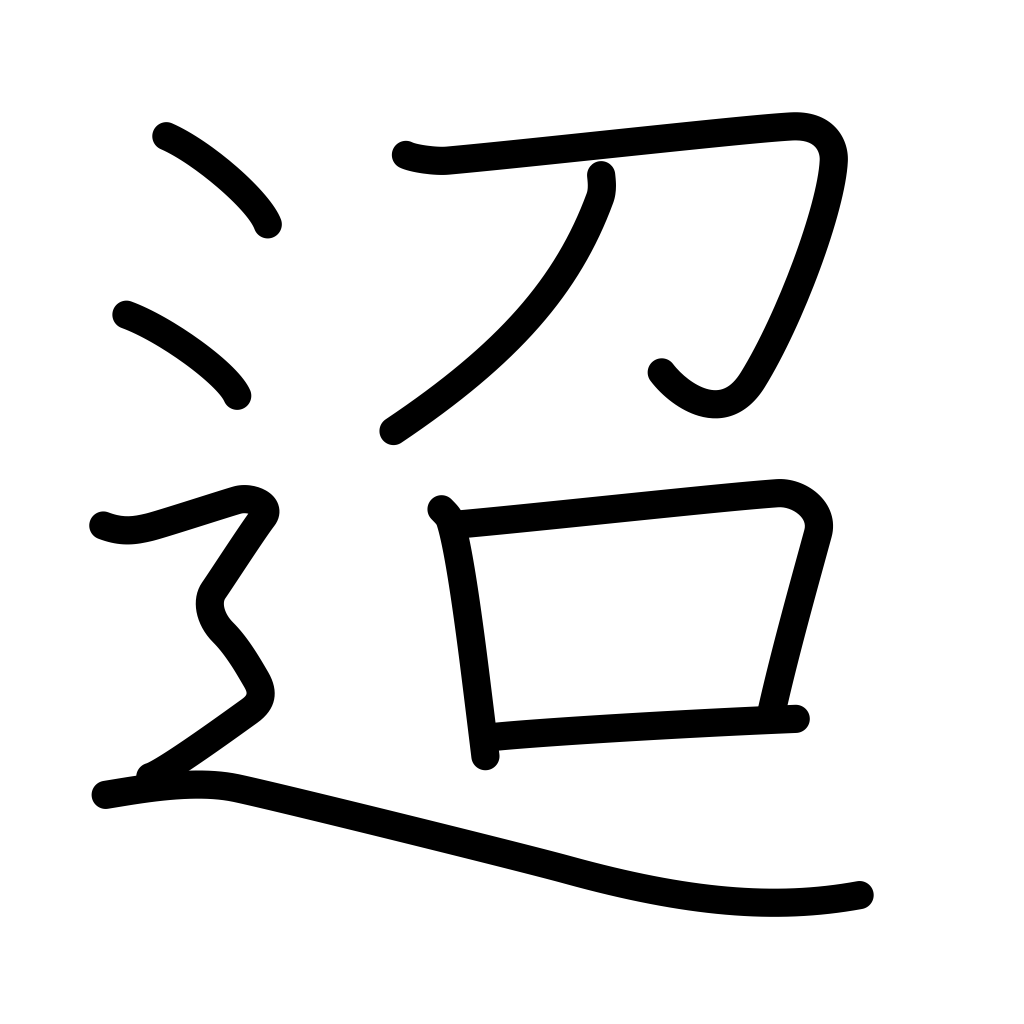
Meaning: far off, distant